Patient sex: M
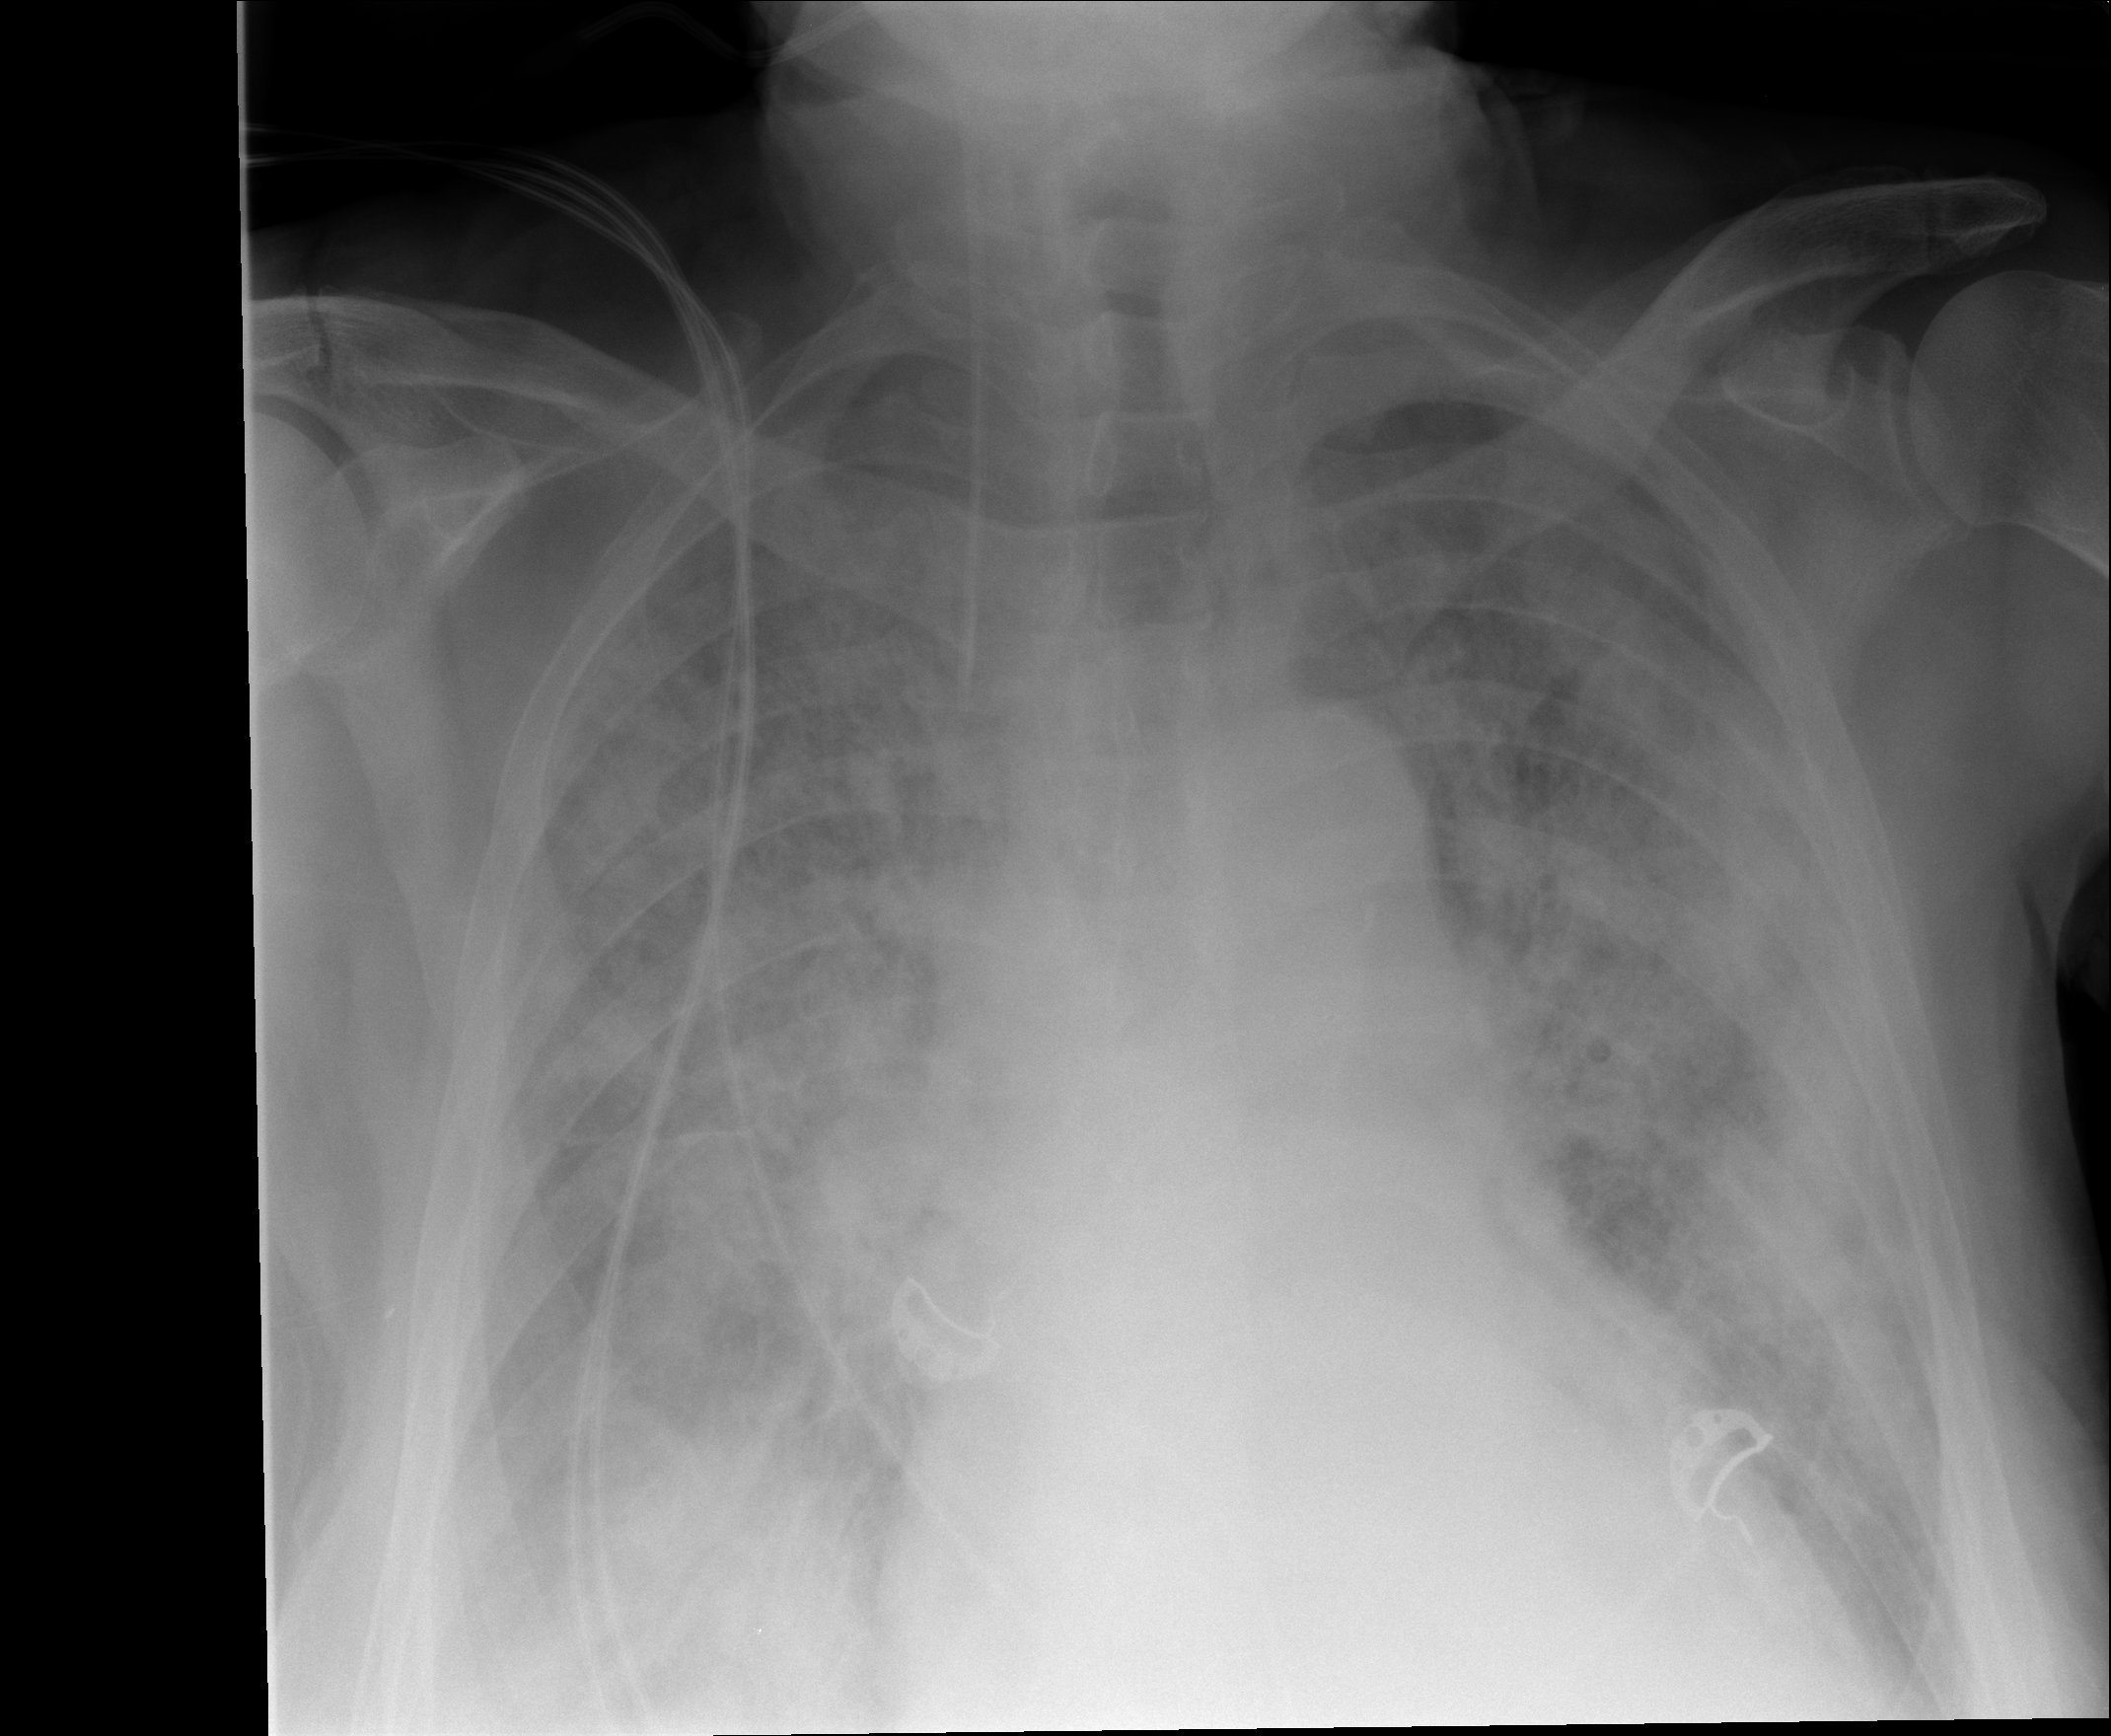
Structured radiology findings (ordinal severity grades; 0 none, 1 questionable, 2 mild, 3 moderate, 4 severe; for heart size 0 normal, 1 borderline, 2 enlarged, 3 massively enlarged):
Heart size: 2
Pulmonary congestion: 3
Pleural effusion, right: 2
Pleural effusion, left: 0
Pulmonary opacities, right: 3
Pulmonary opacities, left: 3
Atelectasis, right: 3
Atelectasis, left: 3